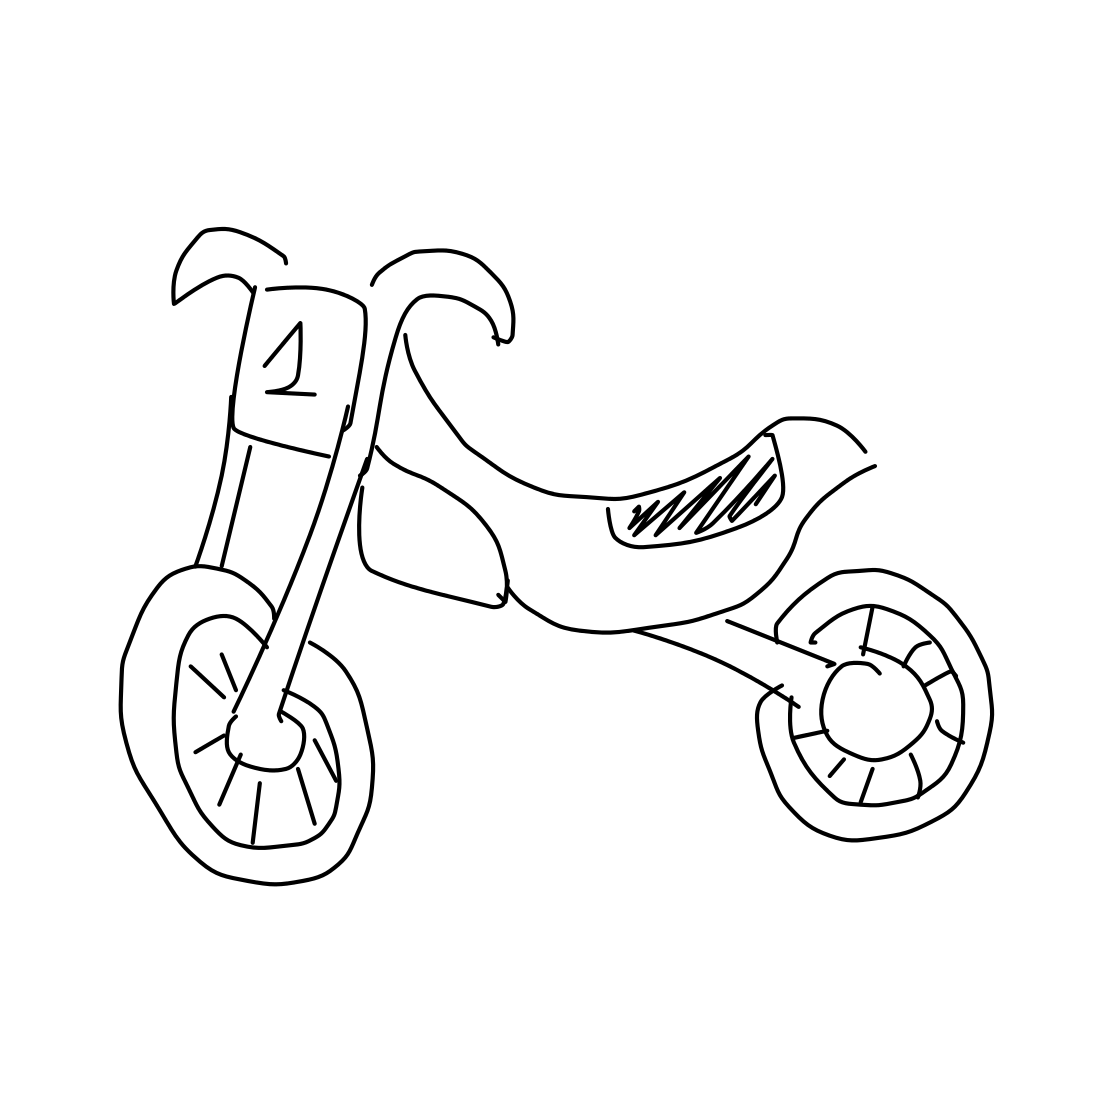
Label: motorbike